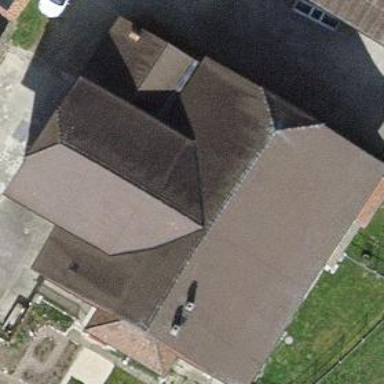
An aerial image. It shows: Simple house.